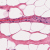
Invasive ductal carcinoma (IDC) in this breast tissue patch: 0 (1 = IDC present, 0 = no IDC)